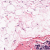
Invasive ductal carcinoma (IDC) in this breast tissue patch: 0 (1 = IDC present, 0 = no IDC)